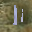
Label: 1